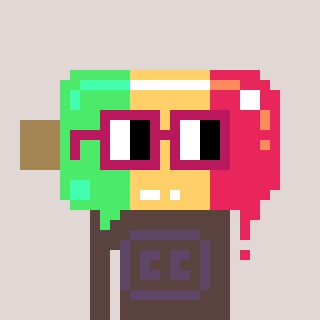
a pixel art character with square dark red glasses, a icepop-shaped head and a darkbrown-colored body on a warm background